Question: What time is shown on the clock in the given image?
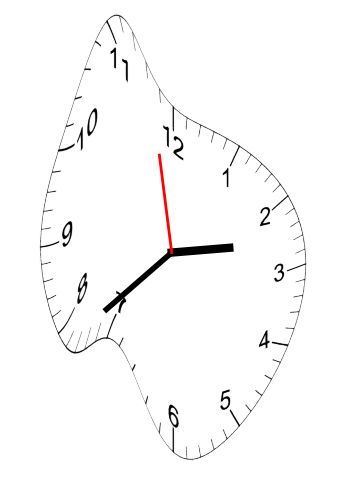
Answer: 02:37:58